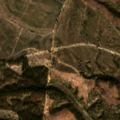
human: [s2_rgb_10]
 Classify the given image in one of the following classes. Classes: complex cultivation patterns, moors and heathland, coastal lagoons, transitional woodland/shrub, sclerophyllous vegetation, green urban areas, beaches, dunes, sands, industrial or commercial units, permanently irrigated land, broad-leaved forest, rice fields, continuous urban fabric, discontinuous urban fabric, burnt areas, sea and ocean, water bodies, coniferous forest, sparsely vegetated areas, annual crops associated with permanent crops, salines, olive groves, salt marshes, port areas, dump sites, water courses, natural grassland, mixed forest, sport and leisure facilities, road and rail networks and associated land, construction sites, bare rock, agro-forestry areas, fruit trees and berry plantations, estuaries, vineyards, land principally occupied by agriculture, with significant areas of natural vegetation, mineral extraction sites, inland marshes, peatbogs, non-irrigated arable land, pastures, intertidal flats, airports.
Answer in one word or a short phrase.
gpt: transitional woodland/shrub